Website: lowes
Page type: billing-address
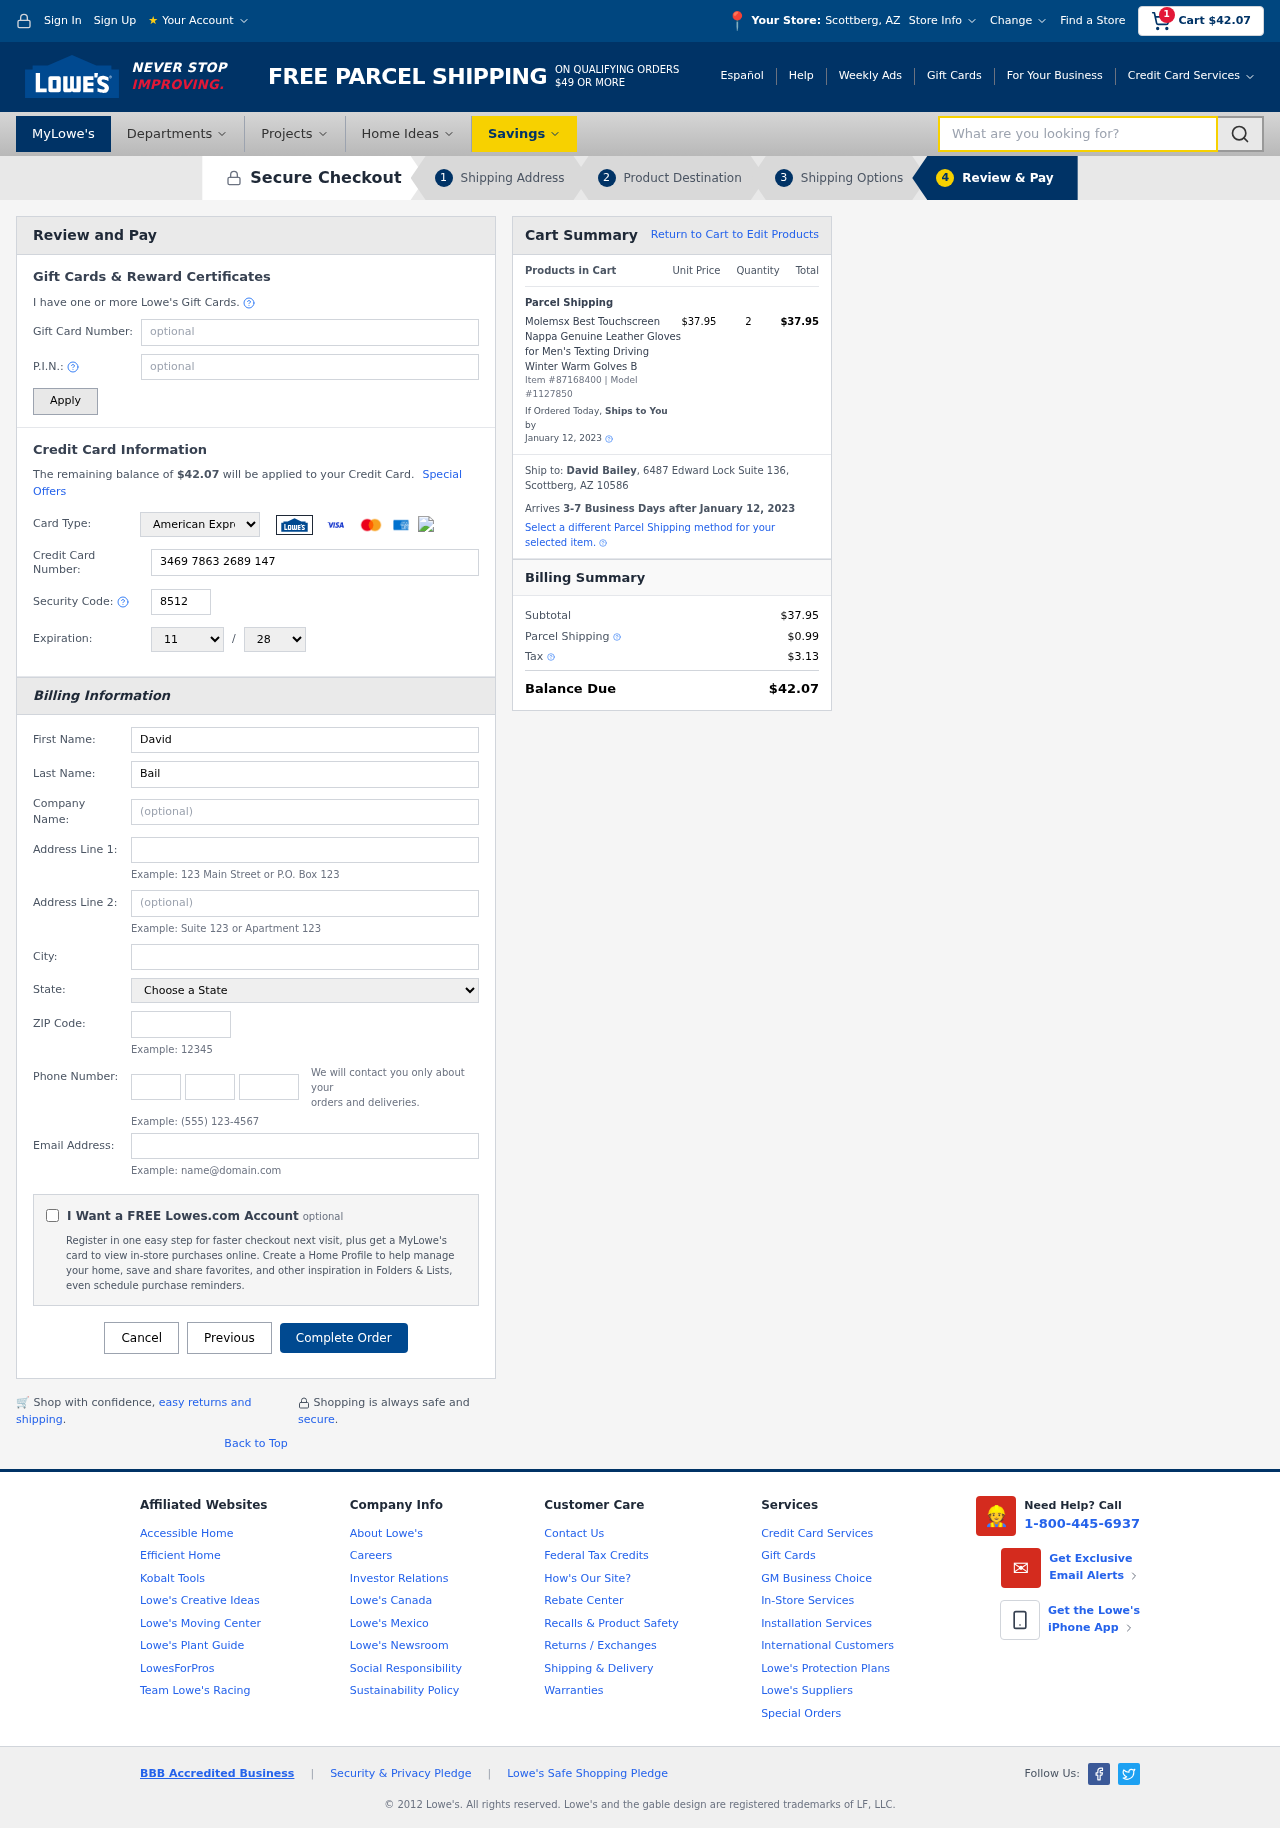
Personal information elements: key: PII_CARD_CVV
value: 8512
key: PII_CARD_EXPIRY_MONTH
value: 11
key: PII_CARD_EXPIRY_YEAR
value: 28
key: PII_CARD_NUMBER
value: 3469 7863 2689 147
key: PII_CARD_TYPE
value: American Express
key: PII_CITY
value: Scottberg
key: PII_CITY_STATE
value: Scottberg, AZ
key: PII_COMPANY
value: Harmon-Olson
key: PII_EMAIL
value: david.bailey@yahoo.com
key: PII_FIRSTNAME
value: David
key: PII_FULLNAME
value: David Bailey
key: PII_LASTNAME
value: Bailey
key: PII_PHONE_AREA
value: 277
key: PII_PHONE_PREFIX
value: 552
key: PII_PHONE_SUFFIX
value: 7506
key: PII_POSTCODE
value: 10586
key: PII_STATE
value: Arizona
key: PII_STREET
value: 6487 Edward Lock Suite 136
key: PII_CITY_STATE_ZIP
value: Scottberg, AZ 10586
Product elements: key: PRODUCT1_NAME
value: Molemsx Best Touchscreen Nappa Genuine Leather Gloves for Men's Texting Driving Winter Warm Golves B
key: PRODUCT1_PRICE
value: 37.95
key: PRODUCT1_QUANTITY
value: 2
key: PRODUCT_ITEM_NUMBER
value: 87168400
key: PRODUCT_MODEL_NUMBER
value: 1127850
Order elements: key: ORDER_SUBTOTAL
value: $42.07
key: ORDER_TOTAL
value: $42.07
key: ORDER_SHIPPING_DATE
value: January 12, 2023
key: ORDER_SUBTOTAL
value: $37.95
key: ORDER_DELIVERY_DATE
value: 3-7 Business Days after January 12, 2023
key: ORDER_SHIPPING_DATE2
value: January 12, 2023
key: ORDER_SUBTOTAL2
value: $37.95
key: ORDER_SHIPPING_COST
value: $0.99
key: ORDER_TAX
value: $3.13
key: ORDER_TOTAL2
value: $42.07
Search elements: key: HEADER_SEARCH
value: What are you looking for?